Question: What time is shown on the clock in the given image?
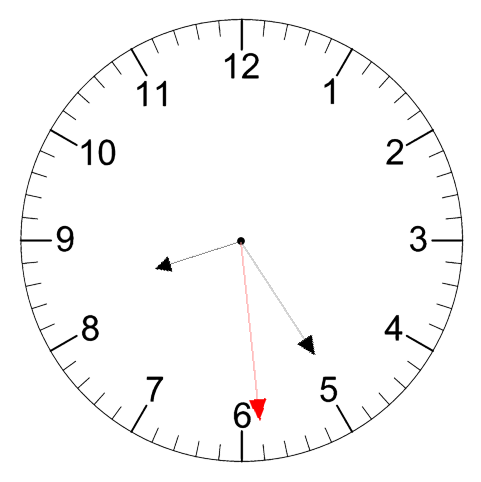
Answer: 08:24:29